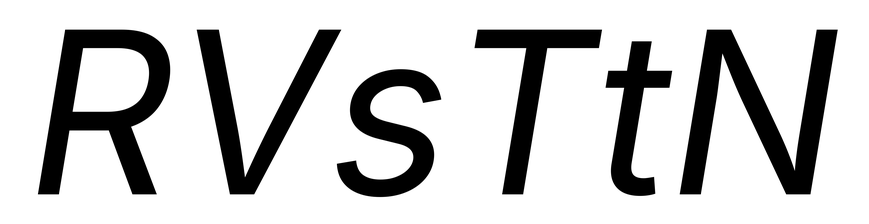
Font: Inter-Italic_Italic